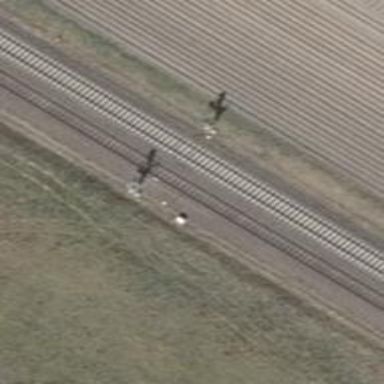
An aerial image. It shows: Railway signal.